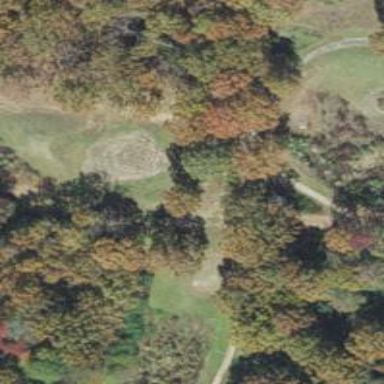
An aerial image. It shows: Disc golf basket.